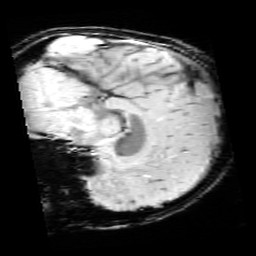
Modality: SWI
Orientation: sagittal
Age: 11
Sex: female
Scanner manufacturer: siemens
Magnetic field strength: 3 T
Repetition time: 0.027 s
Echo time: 0.02 s